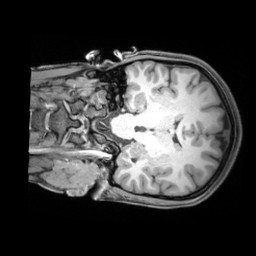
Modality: T1w
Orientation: coronal
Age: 19
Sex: female
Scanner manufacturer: siemens
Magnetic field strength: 3 T
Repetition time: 1.97 s
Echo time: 0.00206 s